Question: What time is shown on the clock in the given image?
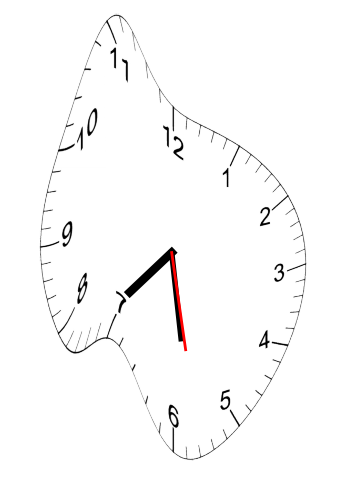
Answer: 07:28:28